Question: I have a tab bar controller embedded in a navigation controller.
I want to set the title in the navigation from the view controllers inside the tabs.
If I use:
'''
self.title = "ABC";
'''
or
'''
self.tabBarItem.title = "ABC";
'''
the title of the tab at the bottom is set to "ABC", but not the title in the navigation bar at the top.
However, I only want to set the title in the navigation bar, not the tabs at the bottom.
How can I do that?

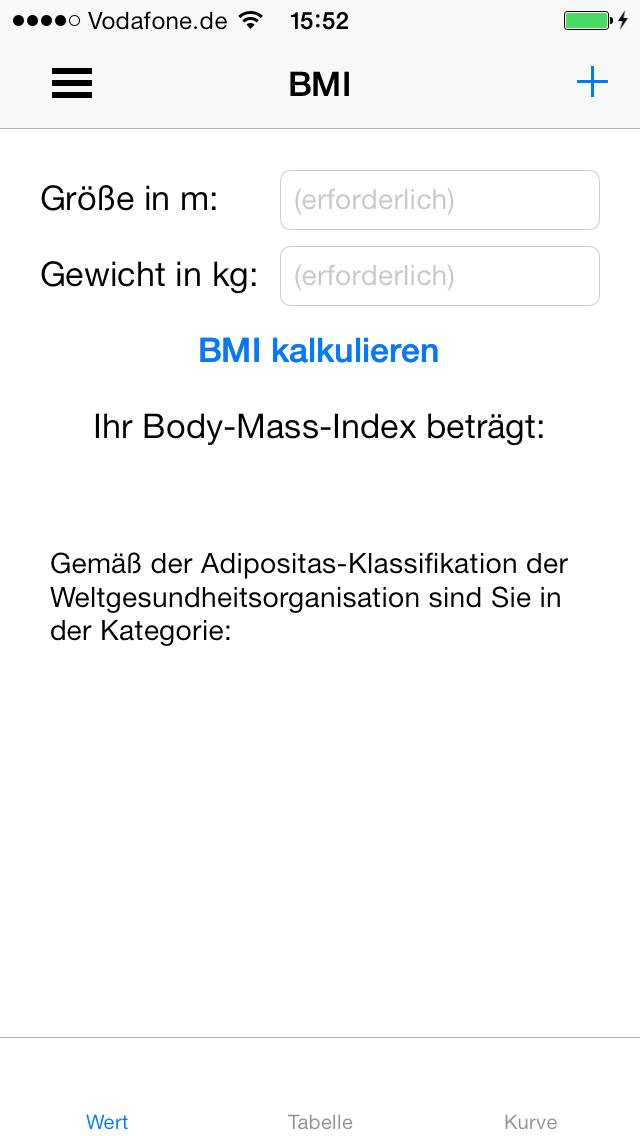
Answer: You have to pass the navigationItem up the chain.
The UINavigationController shows the navigationItem belonging to its topViewController which is UITabBarController.
The UITabBarController shows the navigationItem titles in its tabs. So what you need to do is make sure that the tabBarController's navigationItem is it's selectedViewController's navigationItem
So to recap:
'''
UINavigationController title = topViewController.navigationItem.title
UITabBarController tabTitle = selectedViewController.navigationItem.title
UIViewController title = navigationItem.title
'''